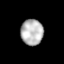
Tissue: lung
Cell type: Myeloid cells
Senescence score: 0.228
Nuclear area (px): 562
Mean DAPI intensity: 185.194